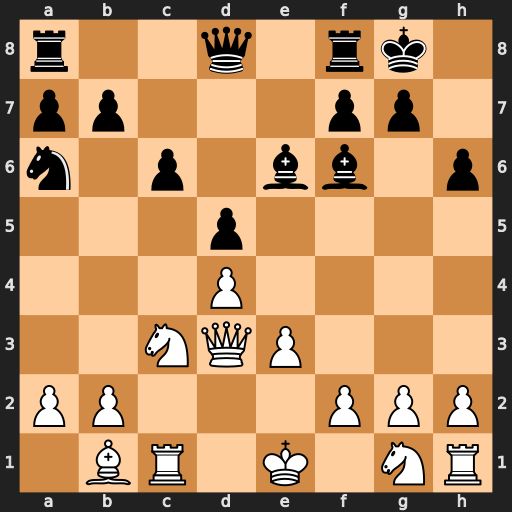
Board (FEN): r2q1rk1/pp3pp1/n1p1bb1p/3p4/3P4/2NQP3/PP3PPP/1BR1K1NR
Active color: w
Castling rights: K
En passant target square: -
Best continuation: Qh7#